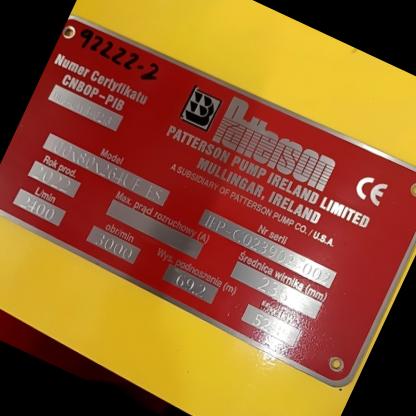
Klasa: tabliczka-znamionowa